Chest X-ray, PA view. Patient: 49 years old, sex M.
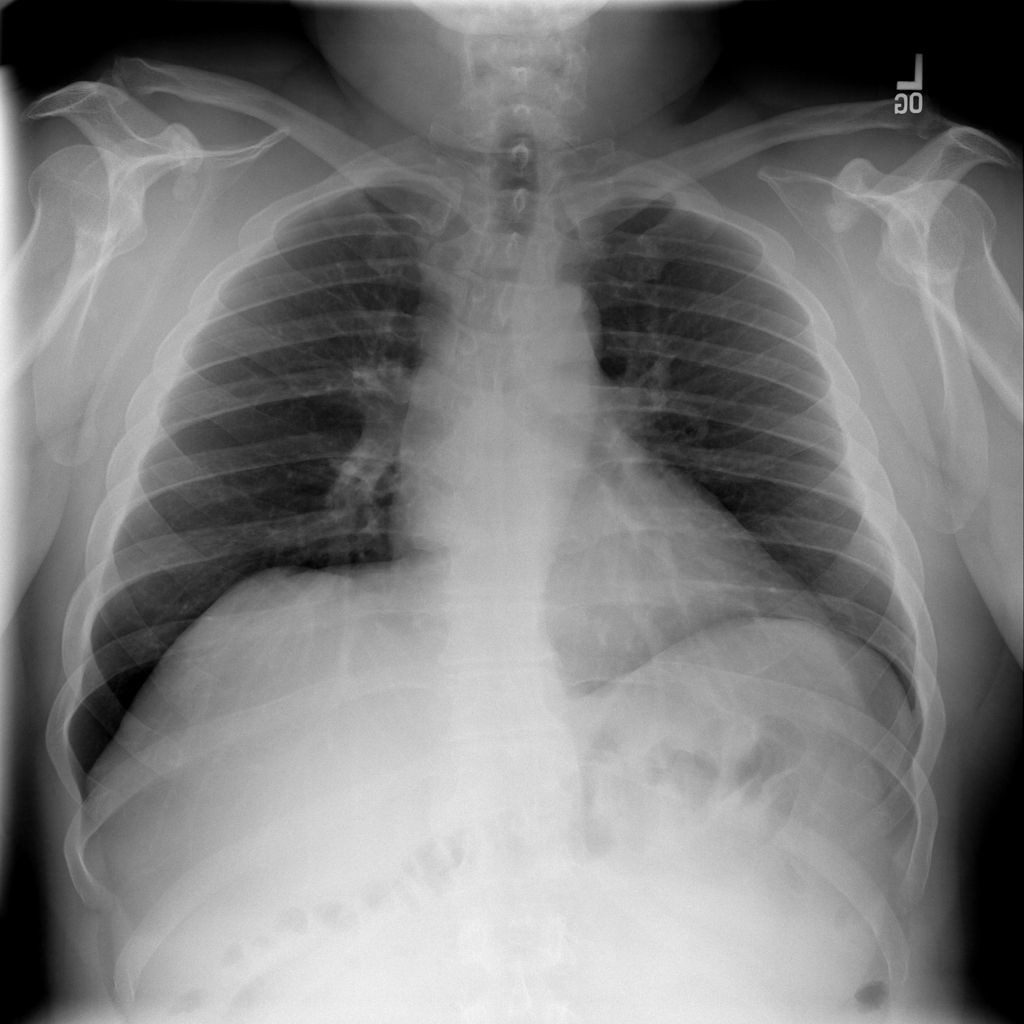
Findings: No Finding